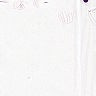
Metastatic tissue present: no